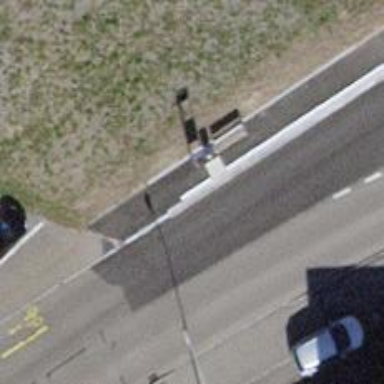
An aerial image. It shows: Bench for seating.